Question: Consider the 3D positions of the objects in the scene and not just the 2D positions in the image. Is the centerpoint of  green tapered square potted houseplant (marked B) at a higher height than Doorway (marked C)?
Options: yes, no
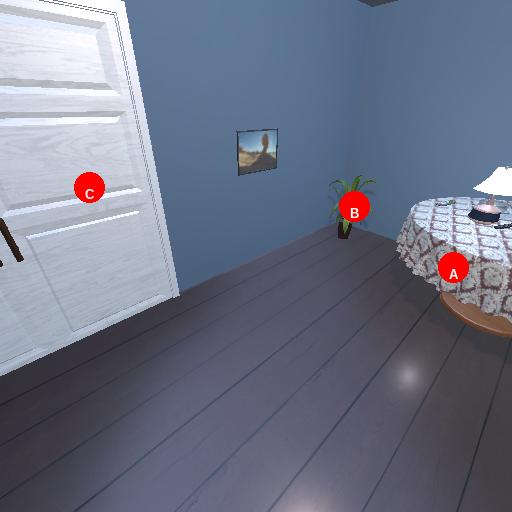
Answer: yes